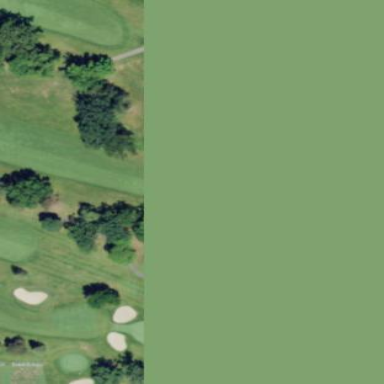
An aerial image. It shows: Grassy area designated as golf fairway.